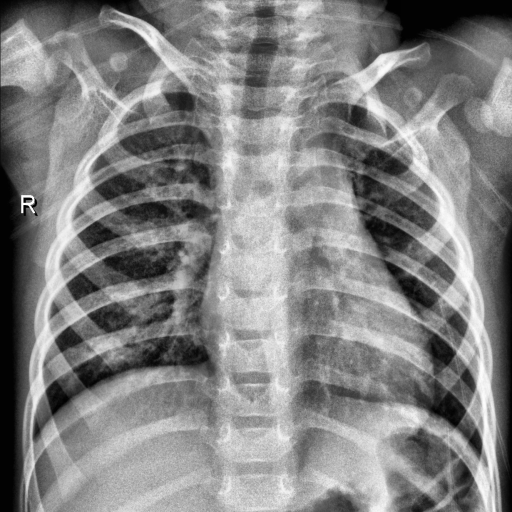
Finding: NORMAL